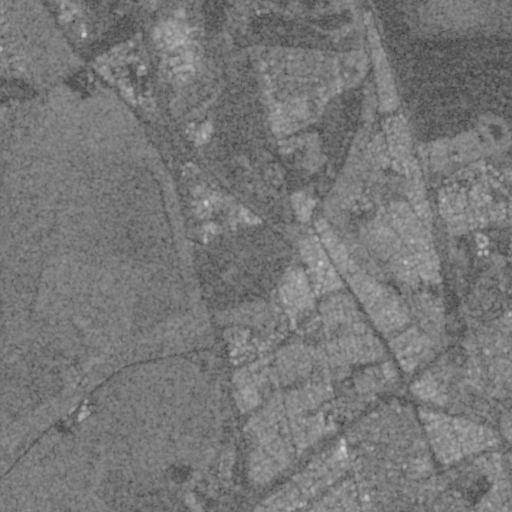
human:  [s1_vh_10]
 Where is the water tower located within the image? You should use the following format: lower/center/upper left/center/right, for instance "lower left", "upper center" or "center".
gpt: The water tower is located in the upper center of the image.
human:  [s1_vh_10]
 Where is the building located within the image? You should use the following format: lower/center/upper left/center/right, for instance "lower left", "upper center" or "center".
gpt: There is no building in the image.

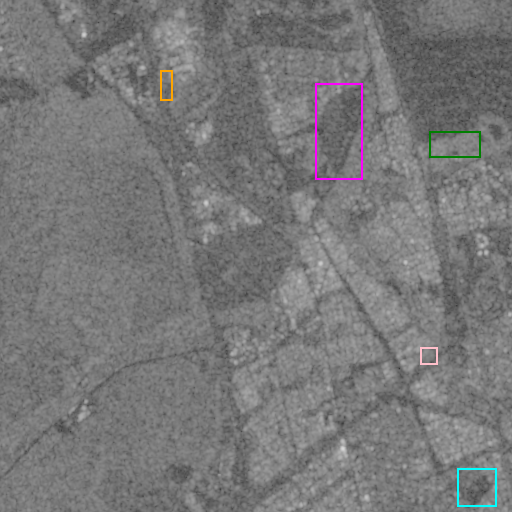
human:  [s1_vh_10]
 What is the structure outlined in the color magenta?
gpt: The structure outlined in magenta is a crop field.
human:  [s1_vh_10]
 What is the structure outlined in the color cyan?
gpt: The structure outlined in cyan is a park.
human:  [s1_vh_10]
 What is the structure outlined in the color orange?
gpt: The structure outlined in orange is a parking lot.
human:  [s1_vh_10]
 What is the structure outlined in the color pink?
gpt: The structure outlined in pink is a power substation.
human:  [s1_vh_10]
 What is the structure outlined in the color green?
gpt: The structure outlined in green is a building.
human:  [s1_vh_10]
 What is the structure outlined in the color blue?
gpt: There is no blue outline.